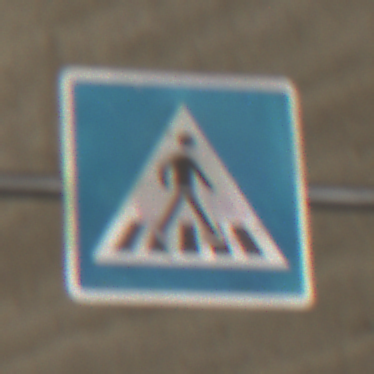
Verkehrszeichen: FussgaengerueberwegLinks
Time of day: Midday
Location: Roofed (Tunnel)
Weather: NotSpecified
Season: NotSpecified
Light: Natural